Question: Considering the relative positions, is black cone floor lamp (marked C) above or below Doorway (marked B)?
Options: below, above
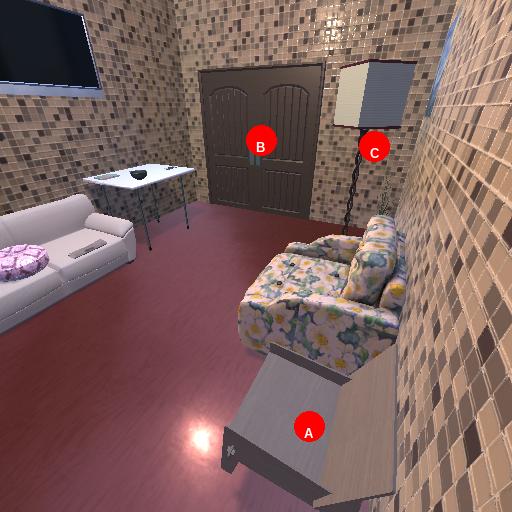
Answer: below